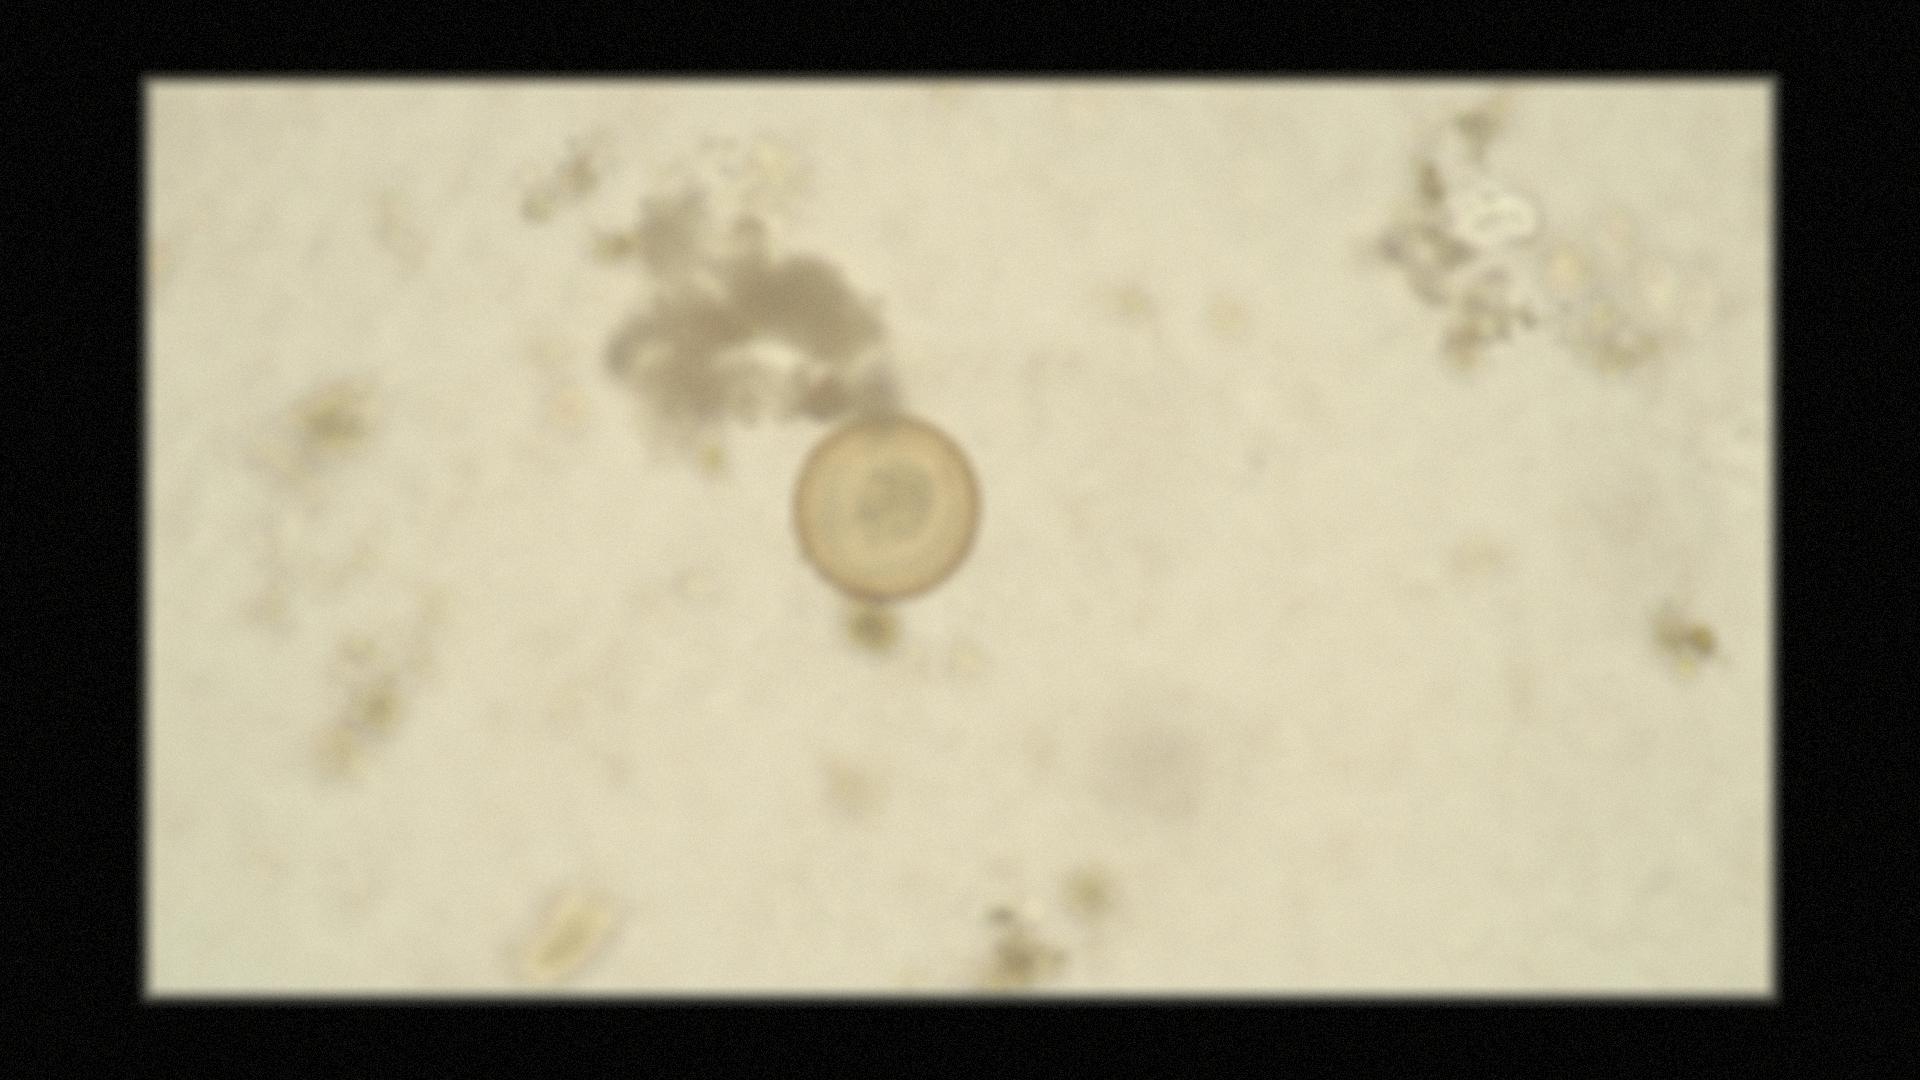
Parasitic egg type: Hymenolepis diminuta